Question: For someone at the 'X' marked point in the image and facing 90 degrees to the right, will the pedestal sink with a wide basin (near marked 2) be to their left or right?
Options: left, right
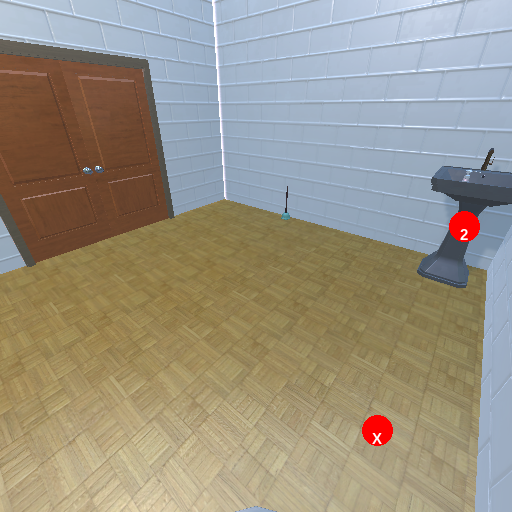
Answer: left